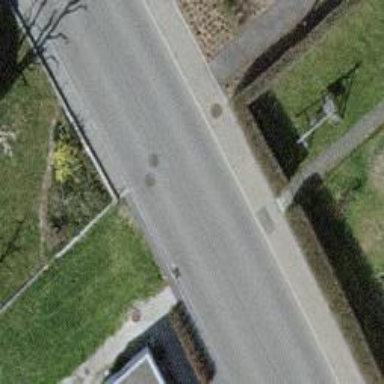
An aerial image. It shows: Footway.